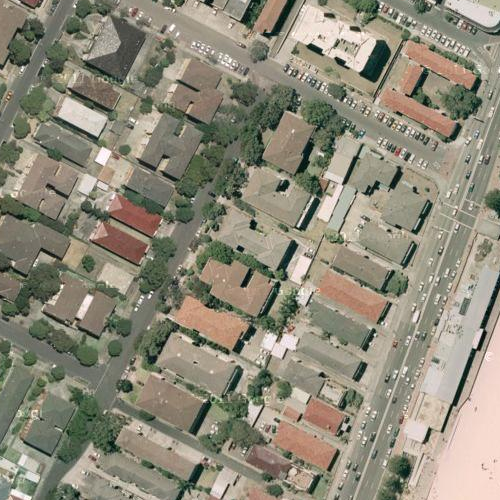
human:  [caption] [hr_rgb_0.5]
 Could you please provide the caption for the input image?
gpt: A residential area with many houses arranged neatly while a piece of lawn beside .

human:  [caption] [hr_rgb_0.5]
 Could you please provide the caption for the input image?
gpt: This is a residential area with many houses arranged neatly while a lawn beside .

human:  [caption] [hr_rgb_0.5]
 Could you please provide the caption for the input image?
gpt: Many houses arranged densely while a piece of lawn beside .

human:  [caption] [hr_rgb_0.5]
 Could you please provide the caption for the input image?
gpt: A dense residential area with many houses arranged neatly .

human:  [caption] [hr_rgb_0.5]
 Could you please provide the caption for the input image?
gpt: There are many houses arranged neatly with a piece of lawn beside .